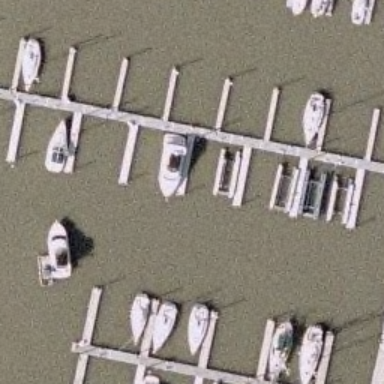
Lots of boats docked at the harbor and the water is turbid .